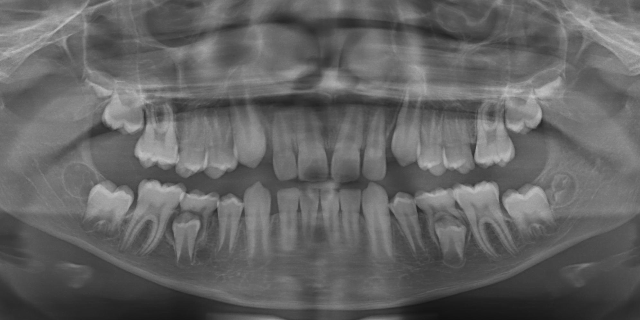
adult